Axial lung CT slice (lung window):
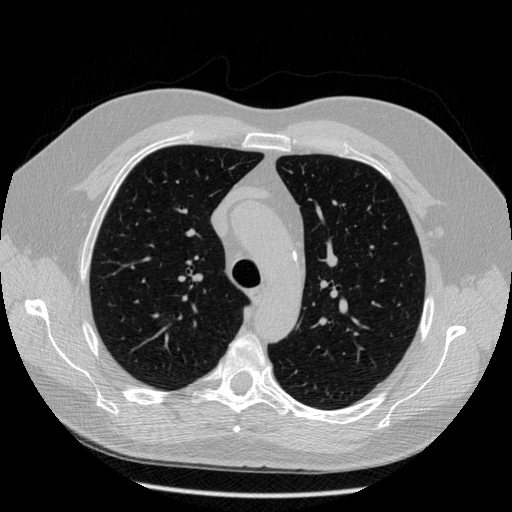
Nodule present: no